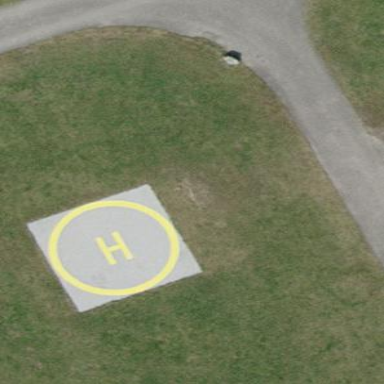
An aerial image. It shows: Image showing helipad at airport.